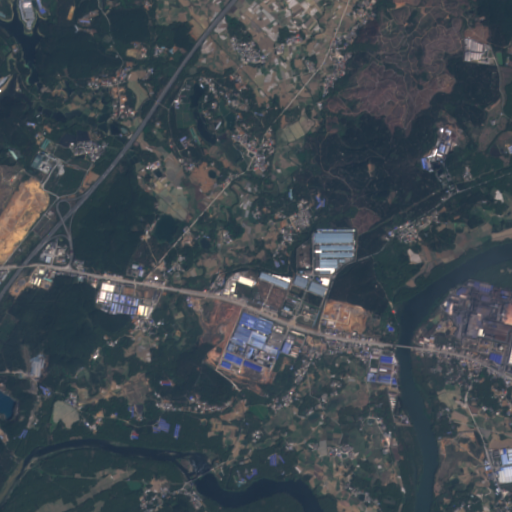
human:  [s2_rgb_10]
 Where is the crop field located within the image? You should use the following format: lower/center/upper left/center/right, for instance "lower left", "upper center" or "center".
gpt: The crop field is located in the lower right of the image.
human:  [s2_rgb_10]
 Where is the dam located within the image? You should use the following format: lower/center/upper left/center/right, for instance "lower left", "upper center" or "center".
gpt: The dam is located in the lower center of the image.
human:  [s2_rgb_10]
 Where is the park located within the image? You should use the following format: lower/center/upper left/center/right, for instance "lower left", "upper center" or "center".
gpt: The park is located in the lower center of the image.
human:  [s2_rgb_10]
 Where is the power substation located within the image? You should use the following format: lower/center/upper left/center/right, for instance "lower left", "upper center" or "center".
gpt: The power substation is located in the lower right of the image.
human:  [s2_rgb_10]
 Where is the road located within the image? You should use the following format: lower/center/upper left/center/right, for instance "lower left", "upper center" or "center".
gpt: There is no road in the image.